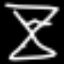
Label: hourglass